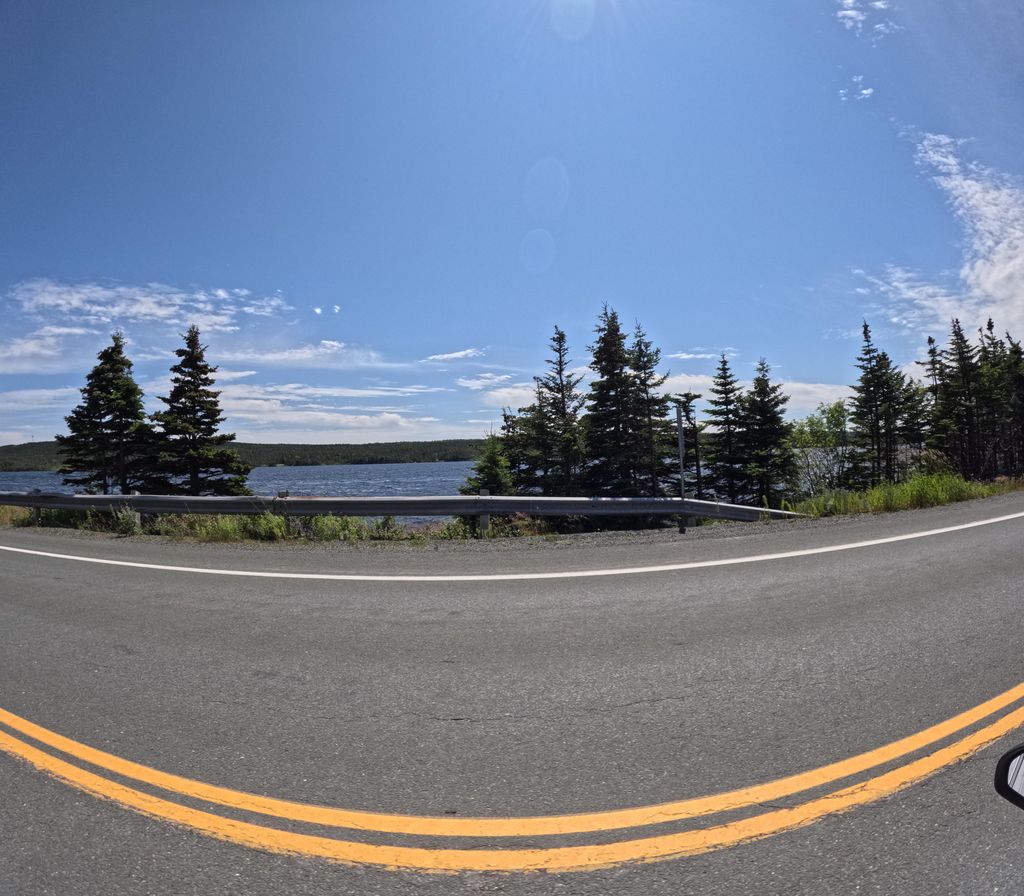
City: st_johns